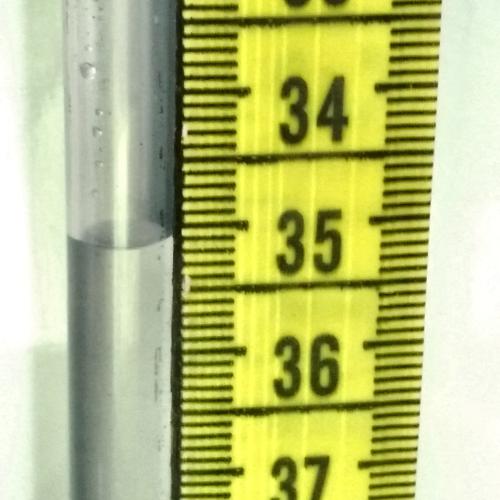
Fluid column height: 35.1 cm